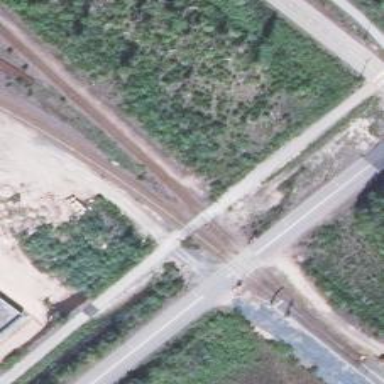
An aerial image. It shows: Signal light at railway crossing.